Field crop: tomato
Growth stage: 1
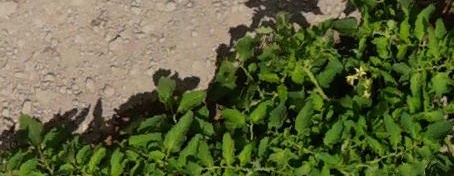
Species: tomato